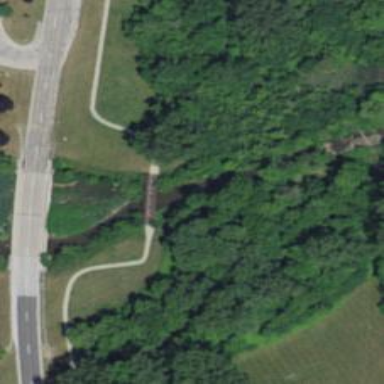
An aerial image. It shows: Footway bridge.